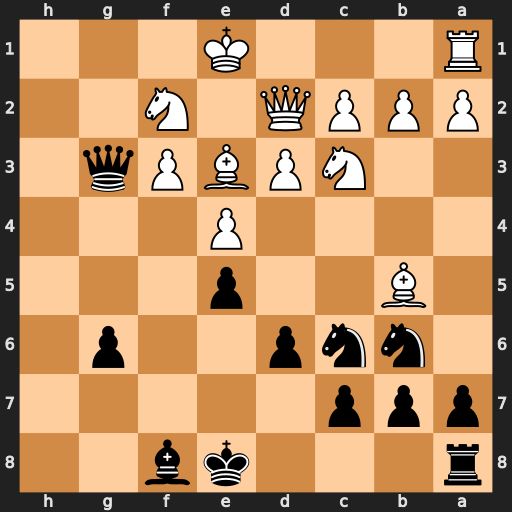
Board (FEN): r3kb2/ppp5/1nnp2p1/1B2p3/4P3/2NPBPq1/PPPQ1N2/R3K3
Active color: b
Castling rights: Qq
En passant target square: -
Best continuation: Qg1+ Ke2 Qxa1